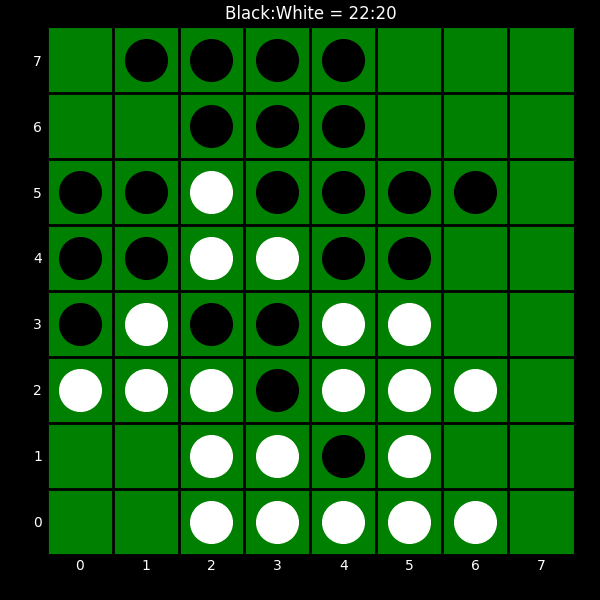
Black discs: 22
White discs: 20